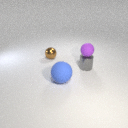
small gray metal cylinder below small purple rubber sphere